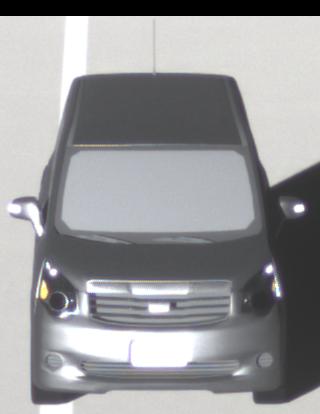
Make: Toyota
Model: Noah
Detailed model: Voxy R70G
Model produced from: 2007
Model produced until: 2013
Doors: 5
Color: gray
Road condition: dry road
Daytime: sunrise or sunset
Contrast: high contrast